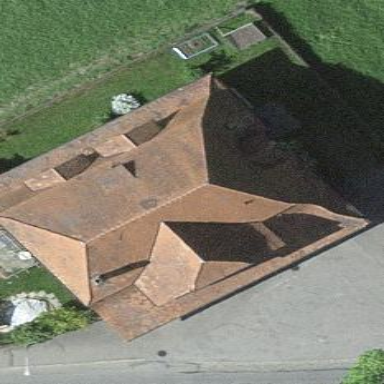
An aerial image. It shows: Building with half-hipped roof shape.